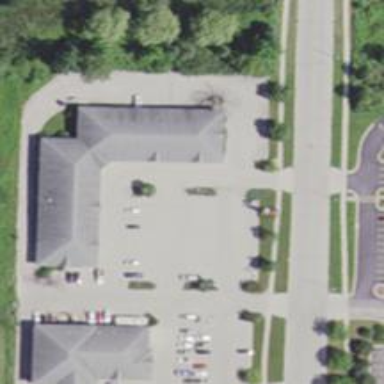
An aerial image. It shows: Healthcare clinic is depicted in the image.